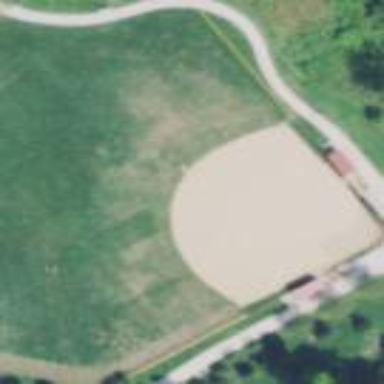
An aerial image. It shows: Baseball pitch for leisure and sports activities.